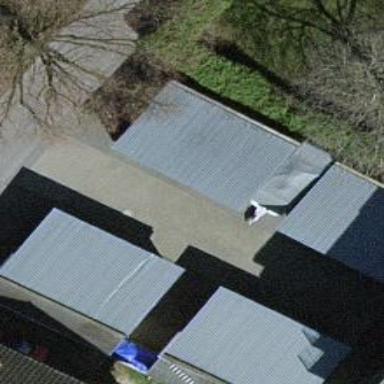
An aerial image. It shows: Garage.